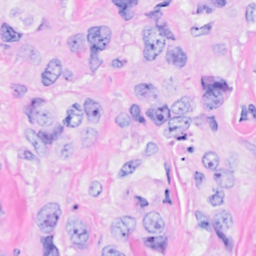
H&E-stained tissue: Breast